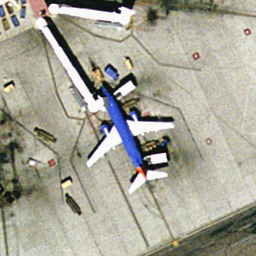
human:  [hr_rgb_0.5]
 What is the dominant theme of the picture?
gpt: airplane